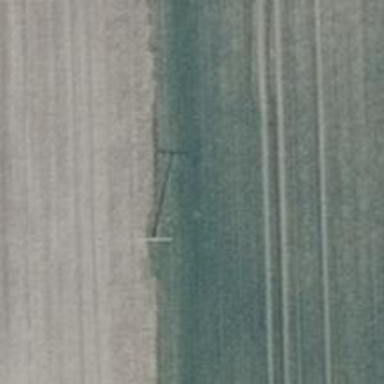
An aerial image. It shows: Power pole.